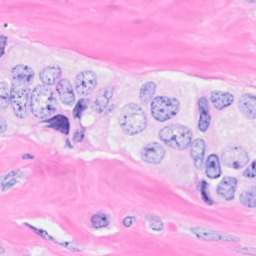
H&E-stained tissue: Breast